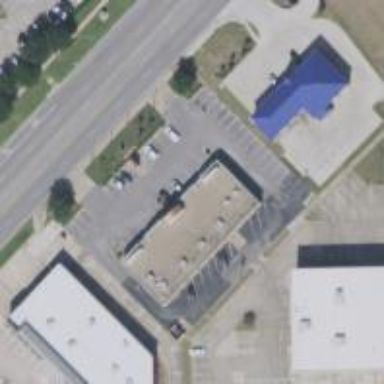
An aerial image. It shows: Healthcare clinic.